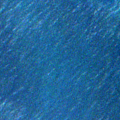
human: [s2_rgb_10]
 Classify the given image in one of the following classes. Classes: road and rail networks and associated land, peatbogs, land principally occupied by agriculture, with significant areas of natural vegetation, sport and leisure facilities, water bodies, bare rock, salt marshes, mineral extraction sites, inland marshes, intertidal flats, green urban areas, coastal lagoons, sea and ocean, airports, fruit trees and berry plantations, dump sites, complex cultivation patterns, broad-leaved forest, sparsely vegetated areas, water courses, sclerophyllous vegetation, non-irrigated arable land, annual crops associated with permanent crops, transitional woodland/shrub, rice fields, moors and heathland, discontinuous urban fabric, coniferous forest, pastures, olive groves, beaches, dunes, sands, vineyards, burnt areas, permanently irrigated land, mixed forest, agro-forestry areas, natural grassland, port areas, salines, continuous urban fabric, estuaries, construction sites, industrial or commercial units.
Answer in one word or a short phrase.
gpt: sea and ocean